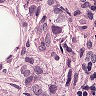
Metastatic tissue present: yes